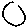
Label: moon